【题型】填空题　【知识点】函数　【难度】medium
已知抛物线 \(y = -\dfrac{3}{32}(x-1)(x-9)\) 与 \(x\) 轴交于 \(A\)、\(B\) 两点，对称轴与抛物线交于 \(C\)，与 \(x\) 轴交于点 \(D\)，圆 \(C\) 的半径为 \(1.8\)，\(G\) 为圆 \(C\) 上一动点，\(P\) 为 \(AG\) 的中点，则 \(DP\) 的最大值为 \underline{\quad\quad\quad}.

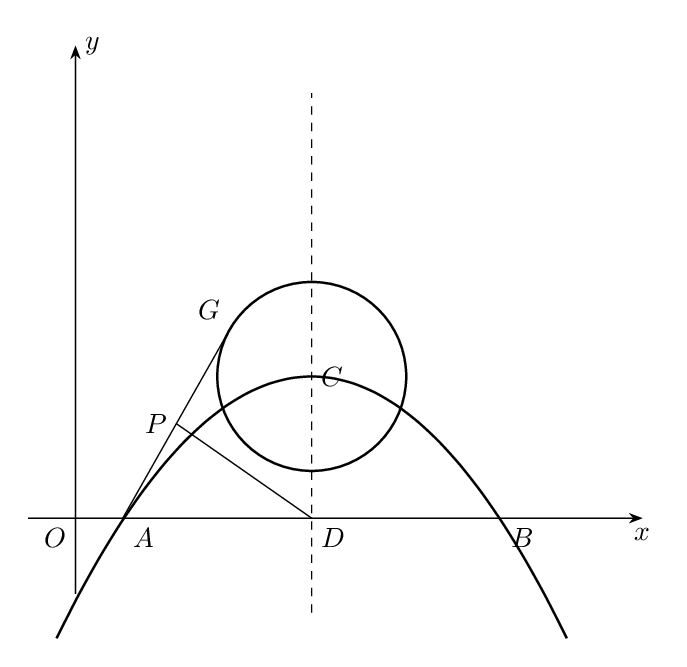
【解答】
\textbf{【答案】} $\dfrac{\sqrt{73}}{4} + \dfrac{9}{10}$

\vspace{6pt} % 小行距，模拟原图

% 详解部分（加粗开头，正文左对齐）
\textbf{【详解】} 解：如图，连接 $BG$。

\vspace{6pt}

\vspace{6pt}

$\because AP = PG, \ AD = DB,$

$\therefore DP = \dfrac{1}{2}BG,$

$\therefore$ 当 $BG$ 的值最大时，$DP$ 的值最大，

$\because y = -\dfrac{3}{32}(x-1)(x-9) = -\dfrac{3}{32}(x-5)^2 + \dfrac{3}{2},$

$\therefore C\left(5,\ \dfrac{3}{2}\right),\ B\left(9,\ 0\right),$

$\therefore BC = \sqrt{(5-9)^2 + \left(\dfrac{3}{2}-0\right)^2} = \dfrac{\sqrt{73}}{2},$

\vspace{6pt}

当点 $G$ 在 $BC$ 的延长线上时，$BG$ 的值最大，最大值$=\dfrac{\sqrt{73}}{2} + \dfrac{9}{5},$

\vspace{6pt}

$\therefore DP$ 的最大值为 $\dfrac{\sqrt{73}}{4} + \dfrac{9}{10},$

\vspace{6pt}

故答案为：$\dfrac{\sqrt{73}}{4} + \dfrac{9}{10}.$

\vspace{12pt}

\textbf{【点睛】} 本题考查二次函数图象上的点的坐标特征，三角形中位线定理等知识，解题的关键是学会用转化的思想思考问题，属于中考常考题型.
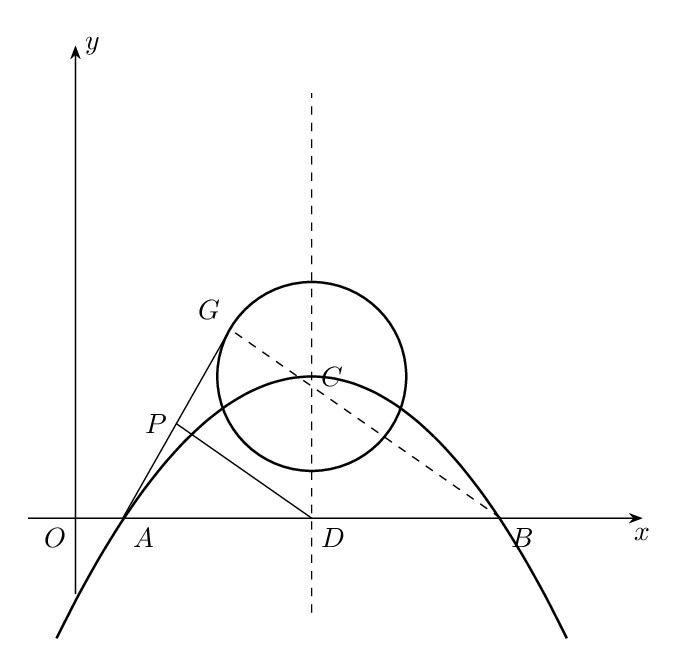